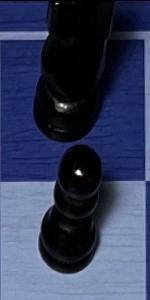
Label: Pawn_Black